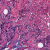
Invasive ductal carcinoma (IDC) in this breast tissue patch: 0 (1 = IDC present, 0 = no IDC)